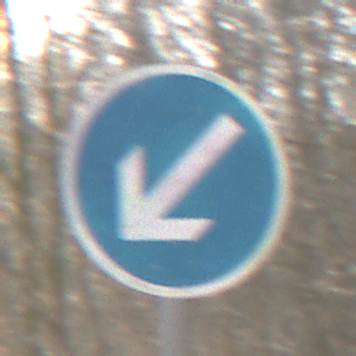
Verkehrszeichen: VorgeschriebeneVorbeifahrtLinks
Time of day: MorningAfternoon
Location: Outdoor (Nature)
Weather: Clear
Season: Winter
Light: Natural